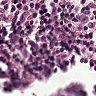
Metastatic tissue present: no